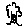
Label: tree